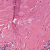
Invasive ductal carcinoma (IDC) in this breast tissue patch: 0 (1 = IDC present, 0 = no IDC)